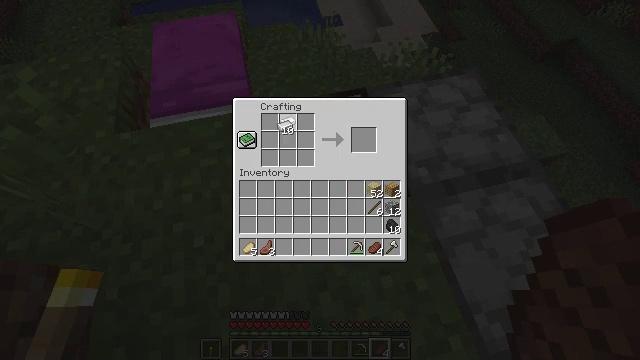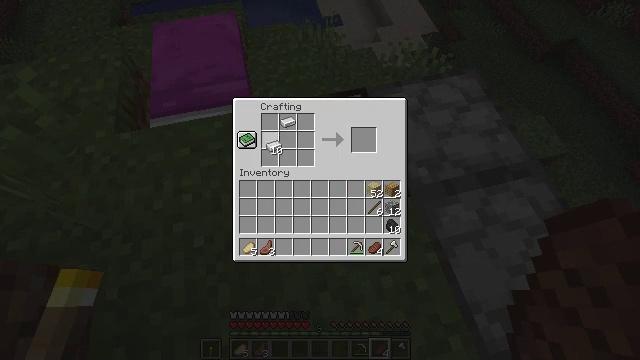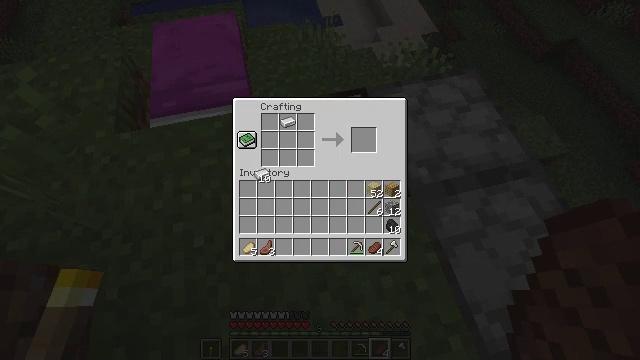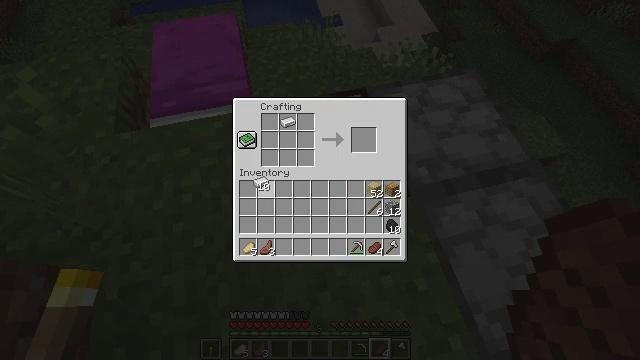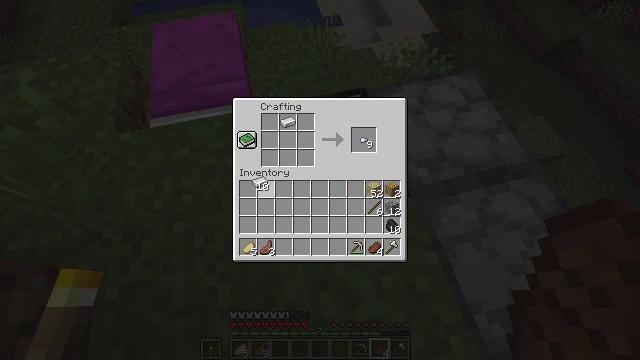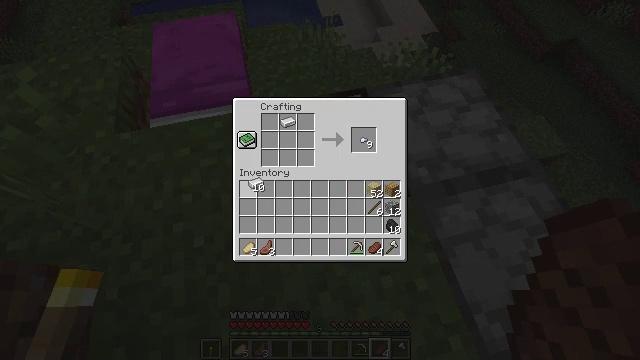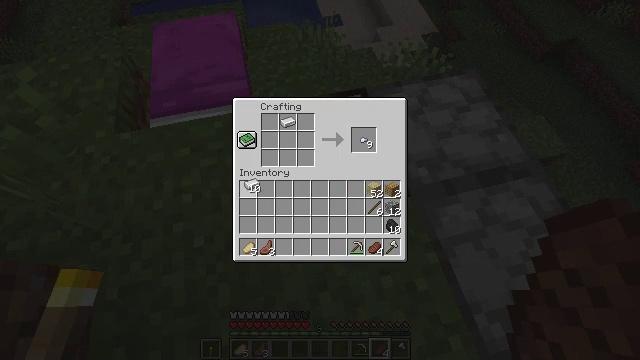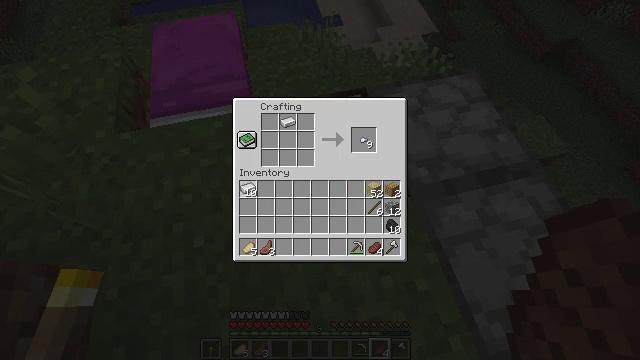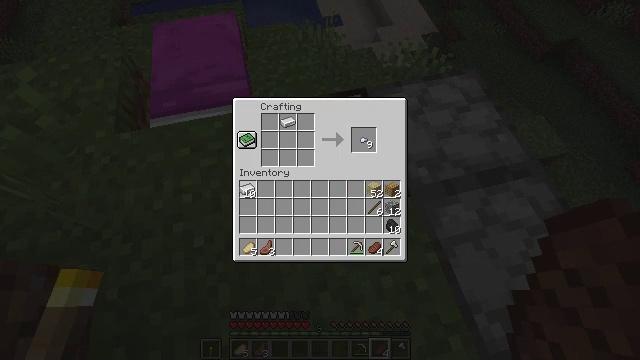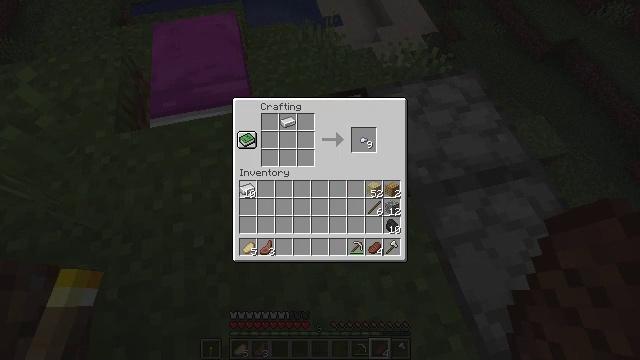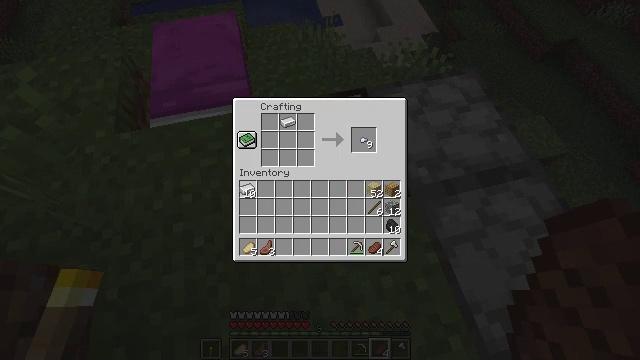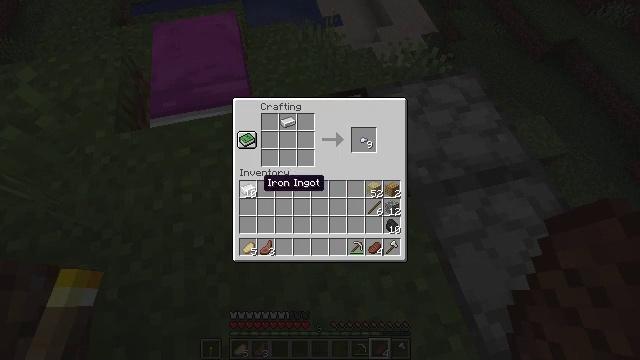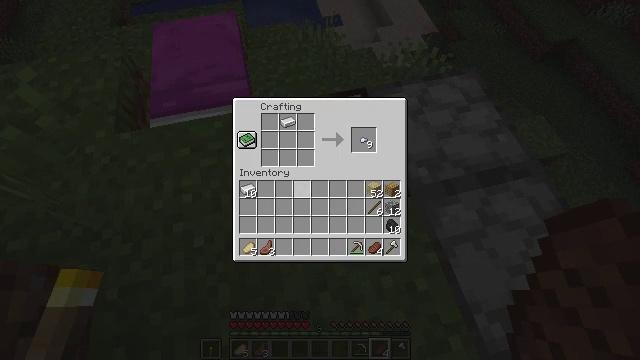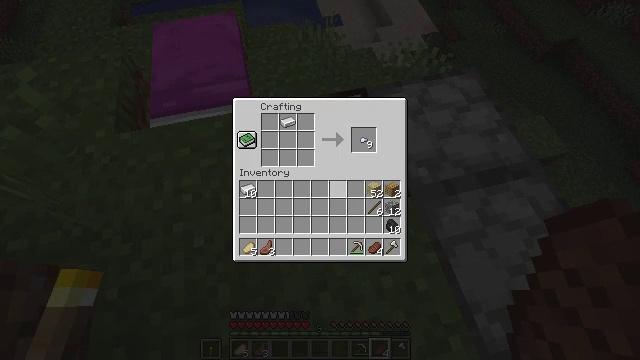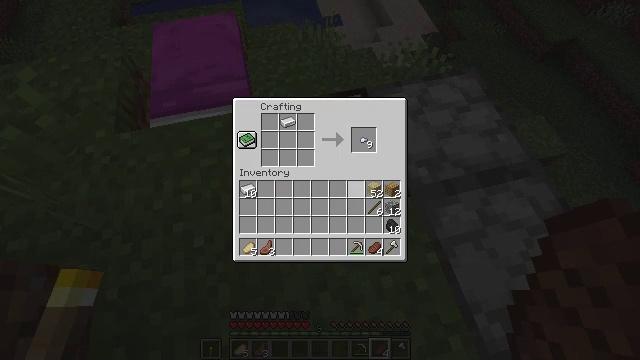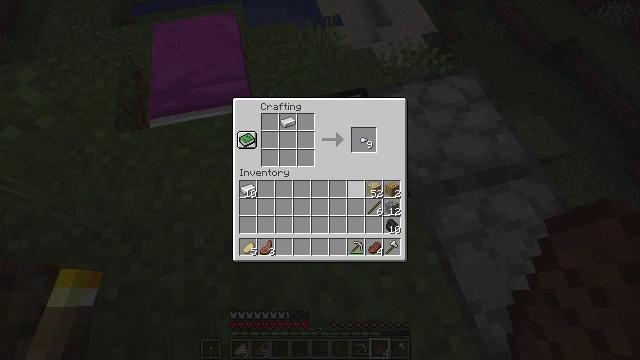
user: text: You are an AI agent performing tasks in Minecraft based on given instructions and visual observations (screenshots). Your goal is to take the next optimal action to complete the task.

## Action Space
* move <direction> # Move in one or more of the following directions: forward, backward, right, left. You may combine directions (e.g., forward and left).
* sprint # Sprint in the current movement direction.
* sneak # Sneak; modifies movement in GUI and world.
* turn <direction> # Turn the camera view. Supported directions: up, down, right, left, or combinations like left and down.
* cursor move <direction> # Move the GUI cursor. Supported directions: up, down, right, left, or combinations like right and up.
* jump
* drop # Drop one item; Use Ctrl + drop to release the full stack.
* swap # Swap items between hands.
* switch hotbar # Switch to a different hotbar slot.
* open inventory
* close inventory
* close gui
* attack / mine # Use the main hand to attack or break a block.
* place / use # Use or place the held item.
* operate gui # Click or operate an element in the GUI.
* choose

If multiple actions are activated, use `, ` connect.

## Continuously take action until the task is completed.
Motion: motion action
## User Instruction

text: Craft a shield.
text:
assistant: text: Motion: cursor move left and down
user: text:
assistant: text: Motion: cursor move left and down
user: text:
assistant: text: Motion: cursor move down
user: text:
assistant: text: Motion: no_op
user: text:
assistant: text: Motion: no_op
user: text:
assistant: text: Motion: no_op
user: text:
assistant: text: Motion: no_op
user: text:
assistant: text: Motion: no_op
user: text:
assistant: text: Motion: operate gui
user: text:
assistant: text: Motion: operate gui
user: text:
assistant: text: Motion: cursor move right
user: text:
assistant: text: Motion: cursor move right
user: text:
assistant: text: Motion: cursor move right
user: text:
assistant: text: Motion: cursor move right
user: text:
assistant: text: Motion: no_op
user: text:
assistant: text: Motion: no_op
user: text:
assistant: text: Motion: no_op
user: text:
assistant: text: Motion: cursor move right
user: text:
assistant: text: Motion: no_op
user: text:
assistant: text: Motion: no_op
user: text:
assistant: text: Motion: operate gui
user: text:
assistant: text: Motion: operate gui
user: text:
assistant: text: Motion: cursor move left and up
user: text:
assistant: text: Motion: cursor move left and up
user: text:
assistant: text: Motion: cursor move left and up
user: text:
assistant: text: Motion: no_op
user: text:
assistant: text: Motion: no_op
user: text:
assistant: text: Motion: cursor move right
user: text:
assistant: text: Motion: no_op
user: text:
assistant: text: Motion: no_op